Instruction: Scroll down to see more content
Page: traveler
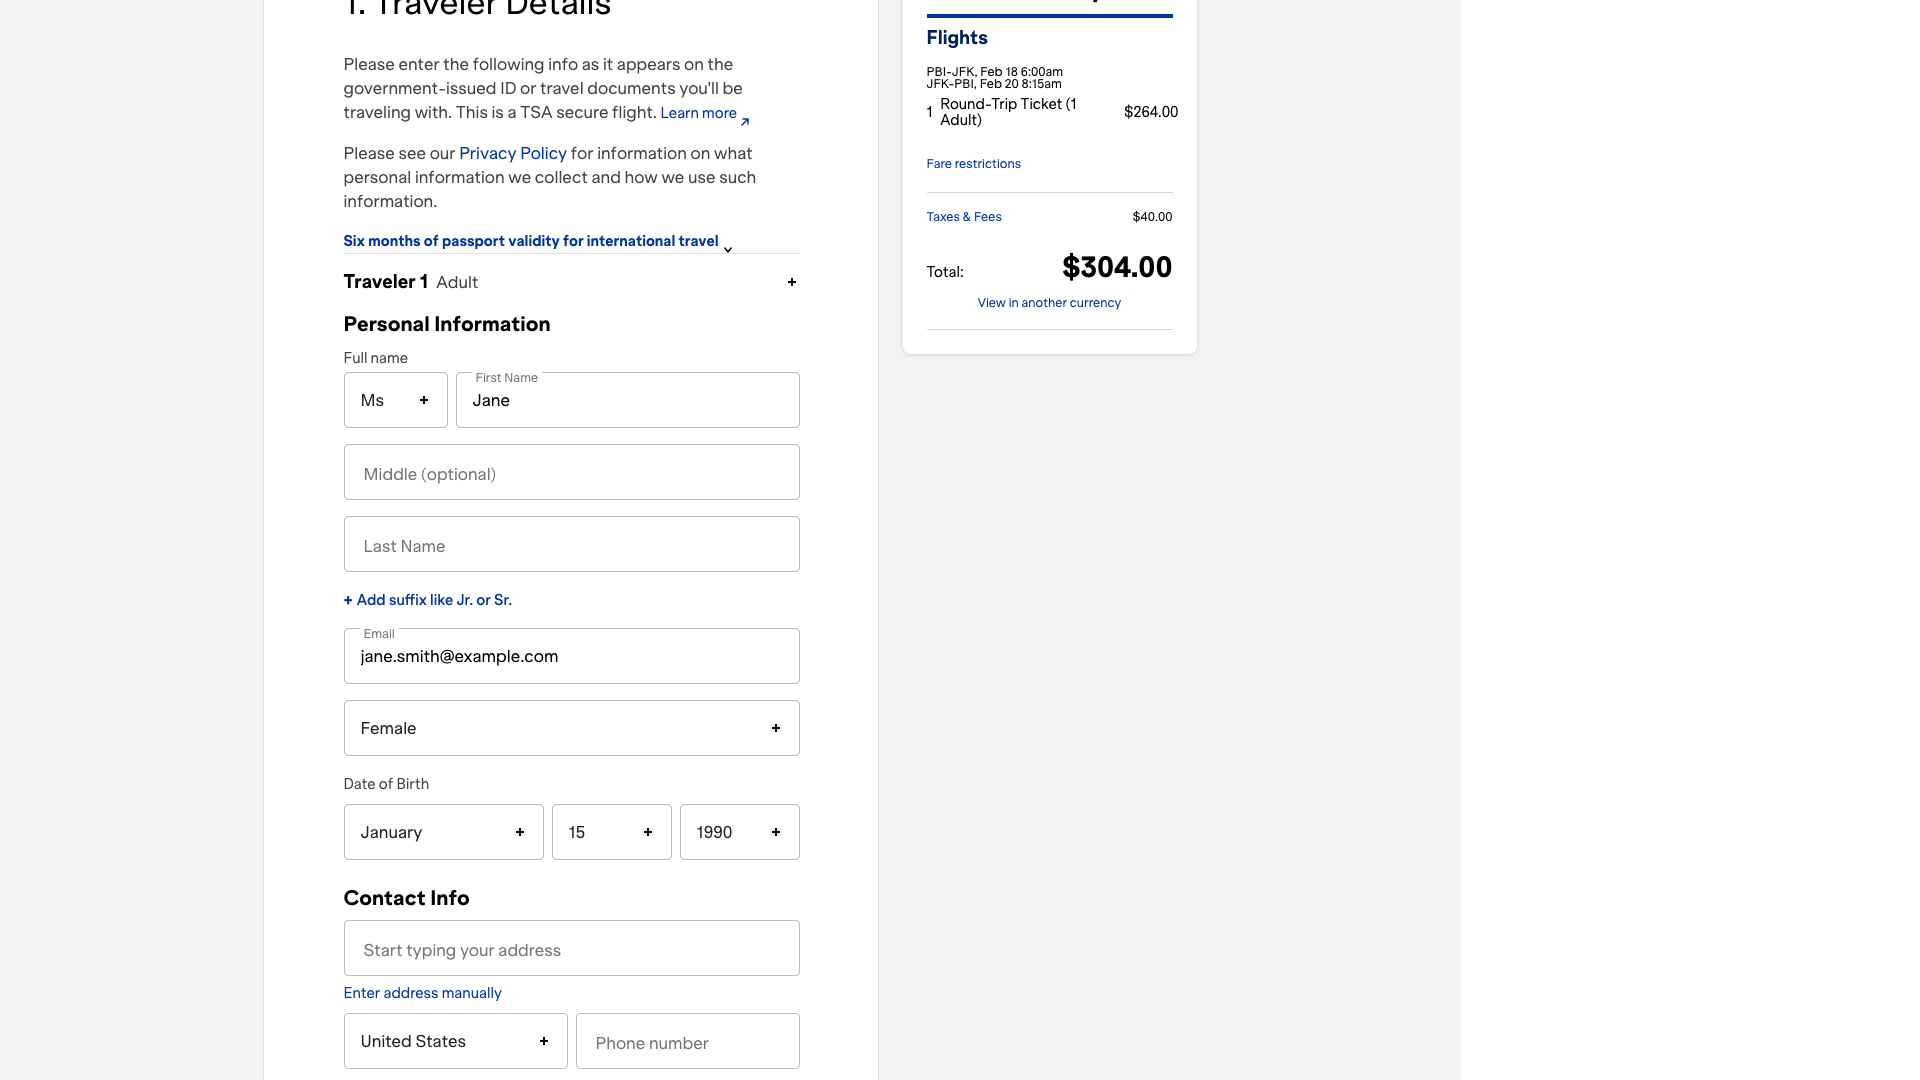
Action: scroll